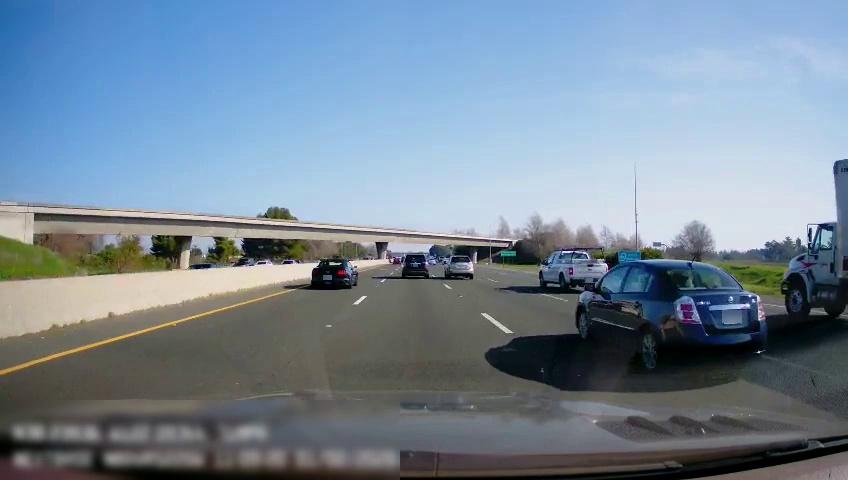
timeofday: Day
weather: Sunny
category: Drivable Space
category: Vehicles | Truck
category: Vehicles | Truck
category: Vehicles | SUV
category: Vehicles | Car
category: Vehicles | SUV
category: Vehicles | Car
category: Vehicles | Car
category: Vehicles | Car
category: Vehicles | Car
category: Vehicles | Car
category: Lanes | Alternate Lane
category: Lanes | Current Lane
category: Lanes | Current Lane
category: Lanes | Alternate Lane
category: Lanes | Alternate Lane
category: Traffic | Signs
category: Traffic | Signs